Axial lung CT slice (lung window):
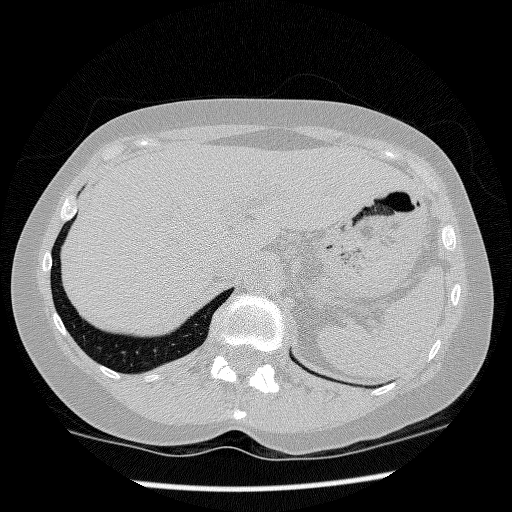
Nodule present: no